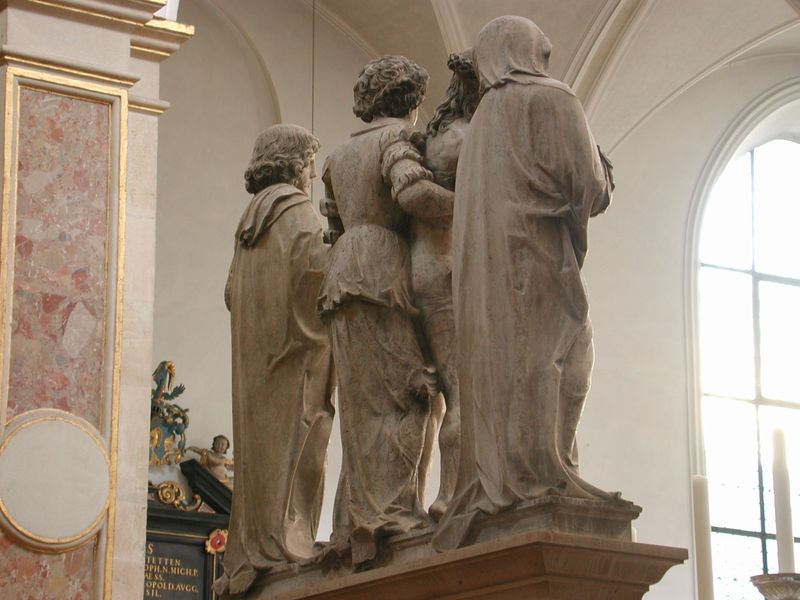
Titel: Beweinung
Künstler: Hans Daucher
Standort: Augsburg, St. Anna, Fuggerkapelle (EU - D - B)
Schlagwörter: gruppe, mann, umhang, weiß, menschen, fenster, frau, licht, marmor, männer, pfeiler, rücken, schwarz, beige, wand, arm, falten, johannes, kleidung, sockel, stehen, stein, kirche, gold, haare, gewänder, paar, personen, locken, rosa, kreis, engel, putto, skulptur, statue, rückenansicht, schrift, kerze, foto, vier, gang, hinten, gebilde, altar, photo, tracht, rückansicht, sims, statuen, christus, grab, jesus, schreiten, kapelle, hochzeit, heilige, basis, maria, dornenkrone, kaputze, grabmahl, augsburg, kreuzigungsgruppe, apostel, zusammen, nordalpin, grag, skulptut, statuengruppe, akulptur, po, puute, fuggerkapelle